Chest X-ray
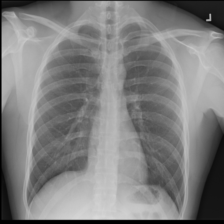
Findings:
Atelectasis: negative
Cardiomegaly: negative
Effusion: negative
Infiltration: negative
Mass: negative
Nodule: negative
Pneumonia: negative
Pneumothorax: negative
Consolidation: negative
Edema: negative
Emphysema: negative
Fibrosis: negative
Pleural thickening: negative
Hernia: negative